Aerial crown-view tile of a tropical tree (Barro Colorado Island, Panama), acquired 20250915:
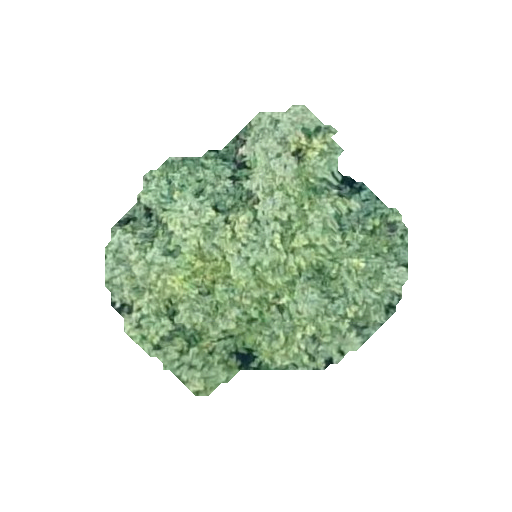
Species: Luehea seemannii
GBIF accepted scientific name: Luehea seemannii
Crown area: 84.995 m²